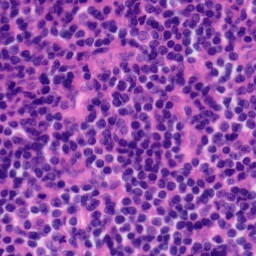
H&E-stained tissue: Tonsil